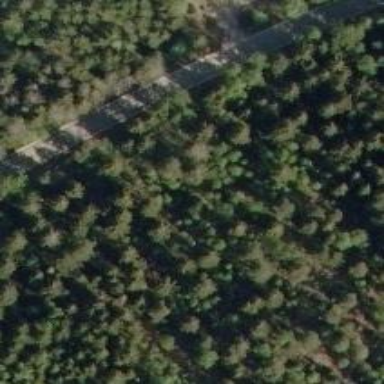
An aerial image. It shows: Path with excellent visibility for trail.